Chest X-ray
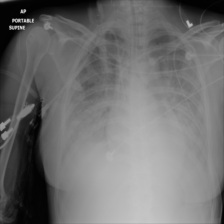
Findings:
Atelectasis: negative
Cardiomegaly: negative
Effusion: negative
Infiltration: negative
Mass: negative
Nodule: positive
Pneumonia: negative
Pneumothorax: negative
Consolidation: negative
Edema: positive
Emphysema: negative
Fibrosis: negative
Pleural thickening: negative
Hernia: negative